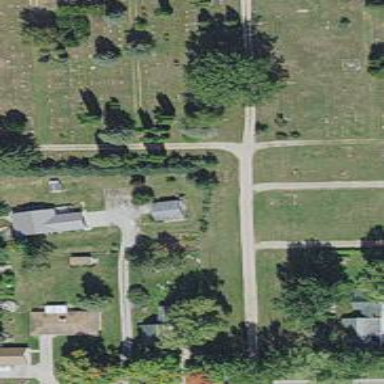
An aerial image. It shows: Cemetery.